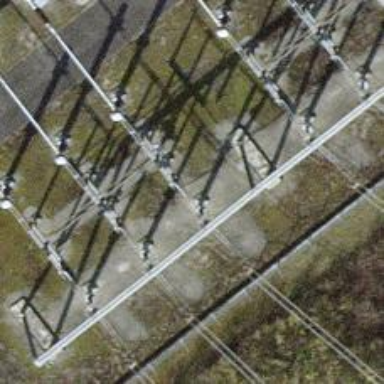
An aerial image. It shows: Power line in the image.